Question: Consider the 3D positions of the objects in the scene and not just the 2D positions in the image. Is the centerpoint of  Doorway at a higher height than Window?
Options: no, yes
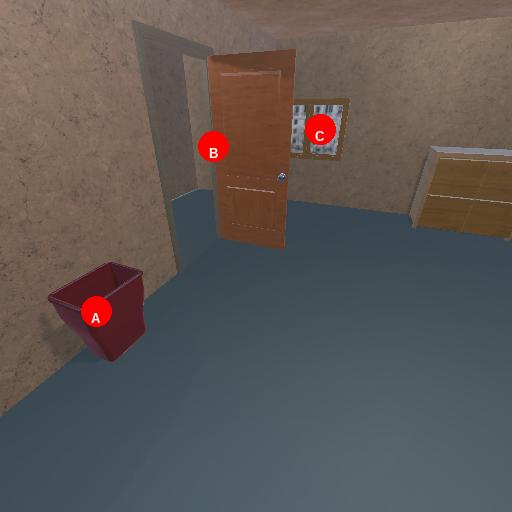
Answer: no